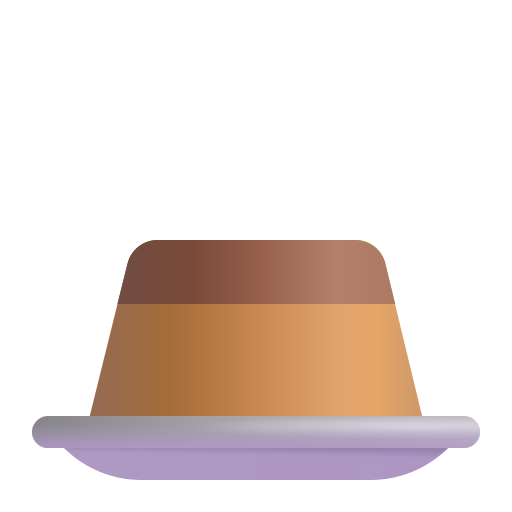
custard color